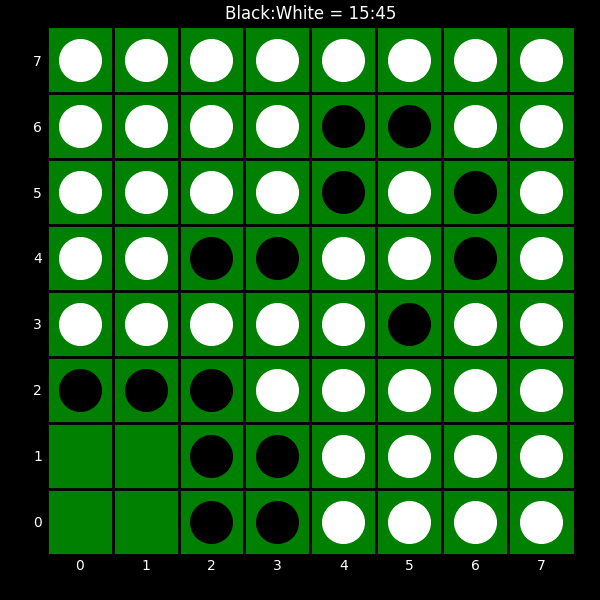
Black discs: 15
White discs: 45